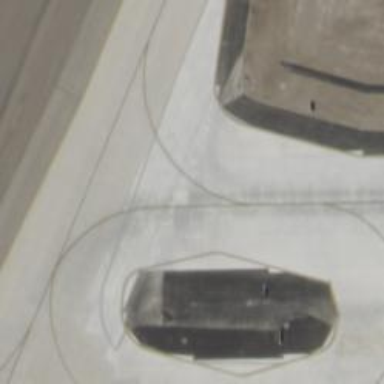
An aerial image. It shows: Image of taxiway at airport.